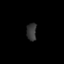
Tissue: lung
Cell type: Others
Senescence score: 0.2199
Nuclear area (px): 169
Mean DAPI intensity: 54.178